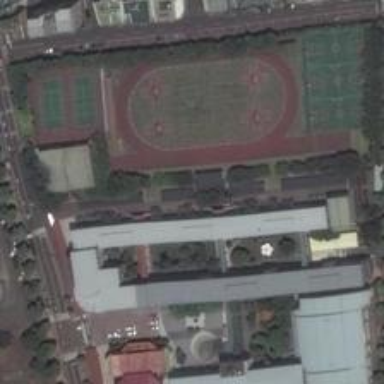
This exercise yard is hemmed in by buildings and streets nearby .